Interaction volume radius: 5 \u00c5
Interaction volume height: 10 \u00c5
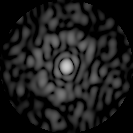
Disorder parameter: 0.8232